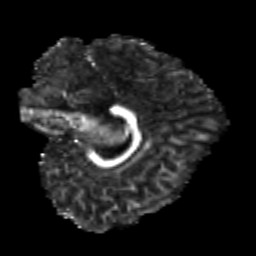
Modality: FA
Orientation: sagittal
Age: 19
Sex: female
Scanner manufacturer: siemens
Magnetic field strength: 3 T
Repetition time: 3.5 s
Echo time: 0.113 s